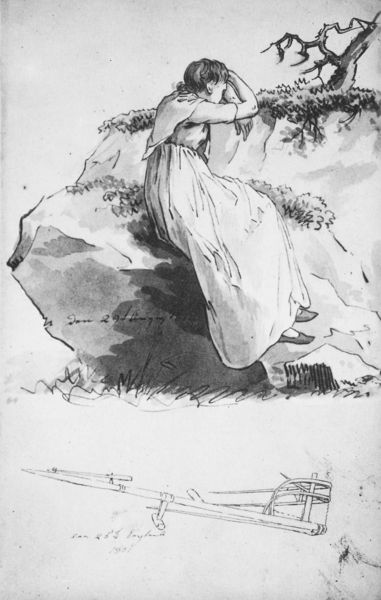
Titel: Sitzendes Mädchen im Freien (Melankoli)
Künstler: Caspar David Friedrich
Institution: Mannheim, Städtische Kunsthalle
Schlagwörter: felsen, schlaf, mädchen, frau, kleid, rücken, skizze, zeichnung, mensch, stein, ast, traurig, schrift, schlafen, schuhe, fels, halstuch, abgewandt, wurzel, gerät, zweig, weinen, schwarz weiß, bleistift, konstruktion, zerbrochen, krücke, mutlos, klara